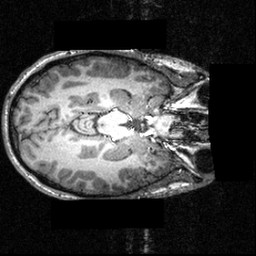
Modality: T1w
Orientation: axial
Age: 26
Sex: male
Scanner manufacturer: siemens
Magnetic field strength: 3.951 T
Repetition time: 1.5 s
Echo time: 0.00335 s